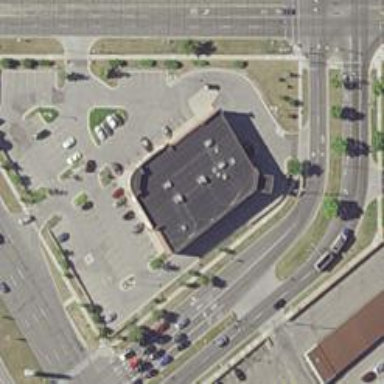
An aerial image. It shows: Retail building.